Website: macys
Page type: customer-info-address
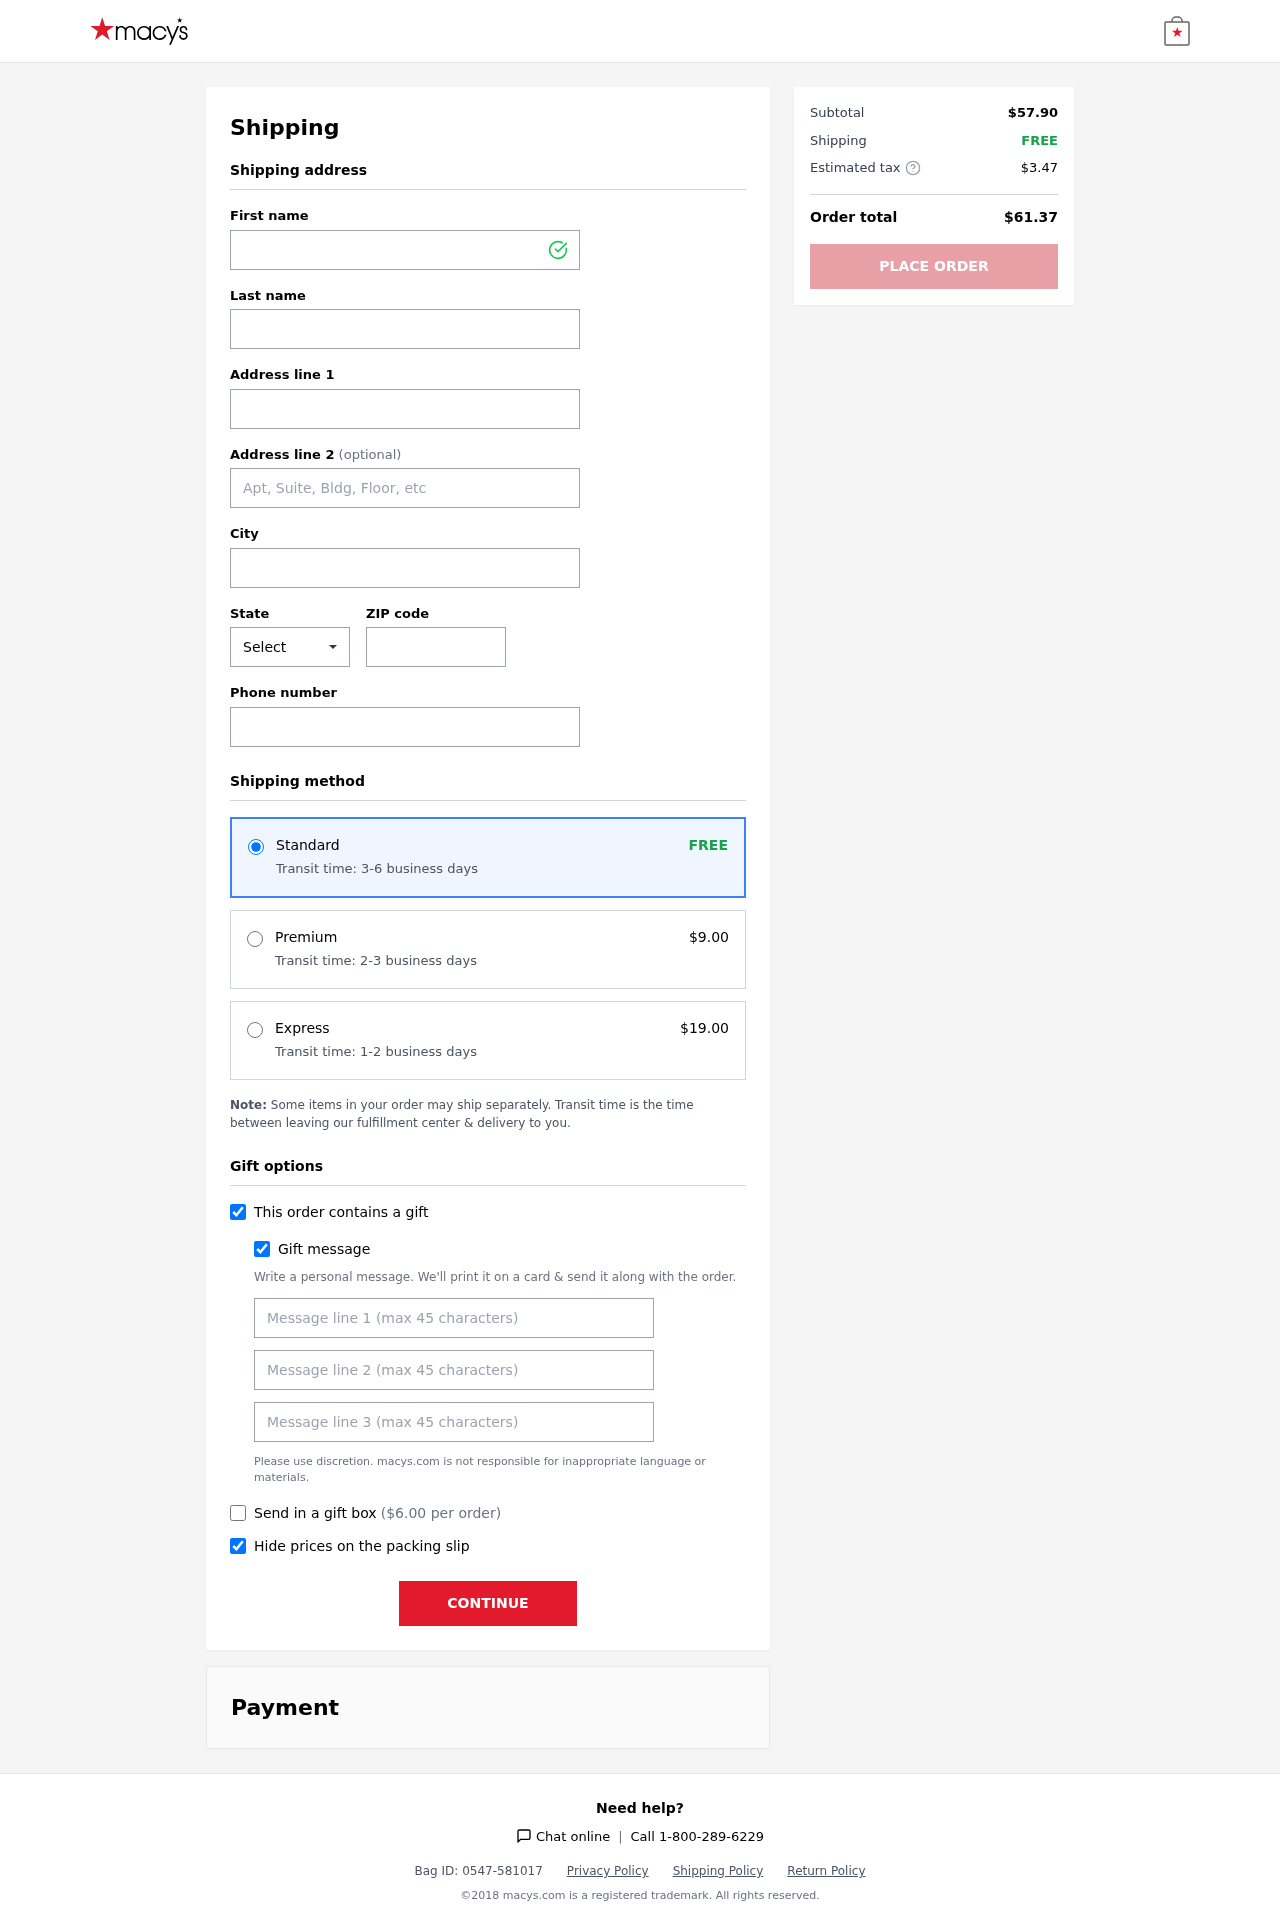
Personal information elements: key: PII_CITY
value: Jimenezstad
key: PII_FIRSTNAME
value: Whitney
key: PII_GIFT_MESSAGE
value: Hey Cathy! I thought this choker would be the perfect little touch for those outfits you love so much. Hope it brings a smile to your day! Enjoy wearing it!  Whitney
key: PII_LASTNAME
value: Herring
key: PII_PHONE
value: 3335377995
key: PII_POSTCODE
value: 26318
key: PII_STATE_ABBR
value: MO
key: PII_STREET
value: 6391 Kelli Ville
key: PII_STREET2
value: Suite 376
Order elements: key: ORDER_SHIPPING_STANDARD
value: FREE
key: ORDER_SHIPPING_STANDARD_TIME
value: Transit time: 3-6 business days
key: ORDER_SHIPPING_PREMIUM
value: $9.00
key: ORDER_SHIPPING_PREMIUM_TIME
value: Transit time: 2-3 business days
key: ORDER_SHIPPING_EXPRESS
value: $19.00
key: ORDER_SHIPPING_EXPRESS_TIME
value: Transit time: 1-2 business days
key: ORDER_GIFT_BOX_FEE
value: $6.00
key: ORDER_SUBTOTAL
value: $57.90
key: ORDER_SHIPPING_COST
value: FREE
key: ORDER_TAX
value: $3.47
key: ORDER_TOTAL
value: $61.37